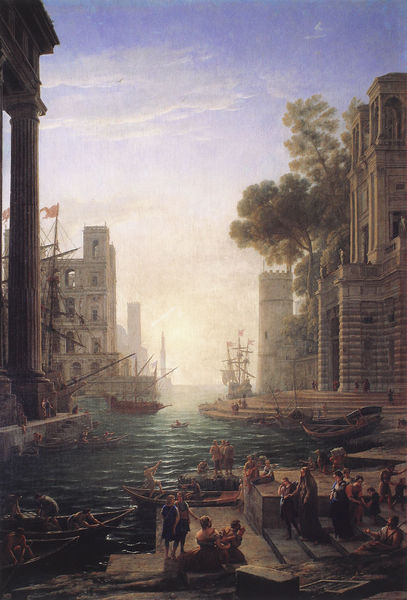
Titel: Landschaft mit der Einschiffung der hl. Paula Romana in Ostia
Künstler: Claude Lorrain
Institution: Madrid, Museo del Prado
Schlagwörter: baum, blau, himmel, meer, schatten, wasser, landschaft, menschen, sitzen, stadt, damen, licht, säule, zeichnung, gebäude, leute, malerei, morgen, sonnenaufgang, kanal, kirche, sonne, boot, boote, handel, kahn, turm, schiff, schiffe, segel, segelboot, segelschiffe, wellen, fassade, kisten, vedute, venedig, fahne, mast, segelschiff, markt, hafen, masten, abfahrt, treppe, treppen, stufen, takelage, burg, fracht, himmel blau, claude, ankunft, gegenlicht, lagune, seegel, lorrain, einschiffung, ursula, landesteg